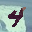
Label: 4